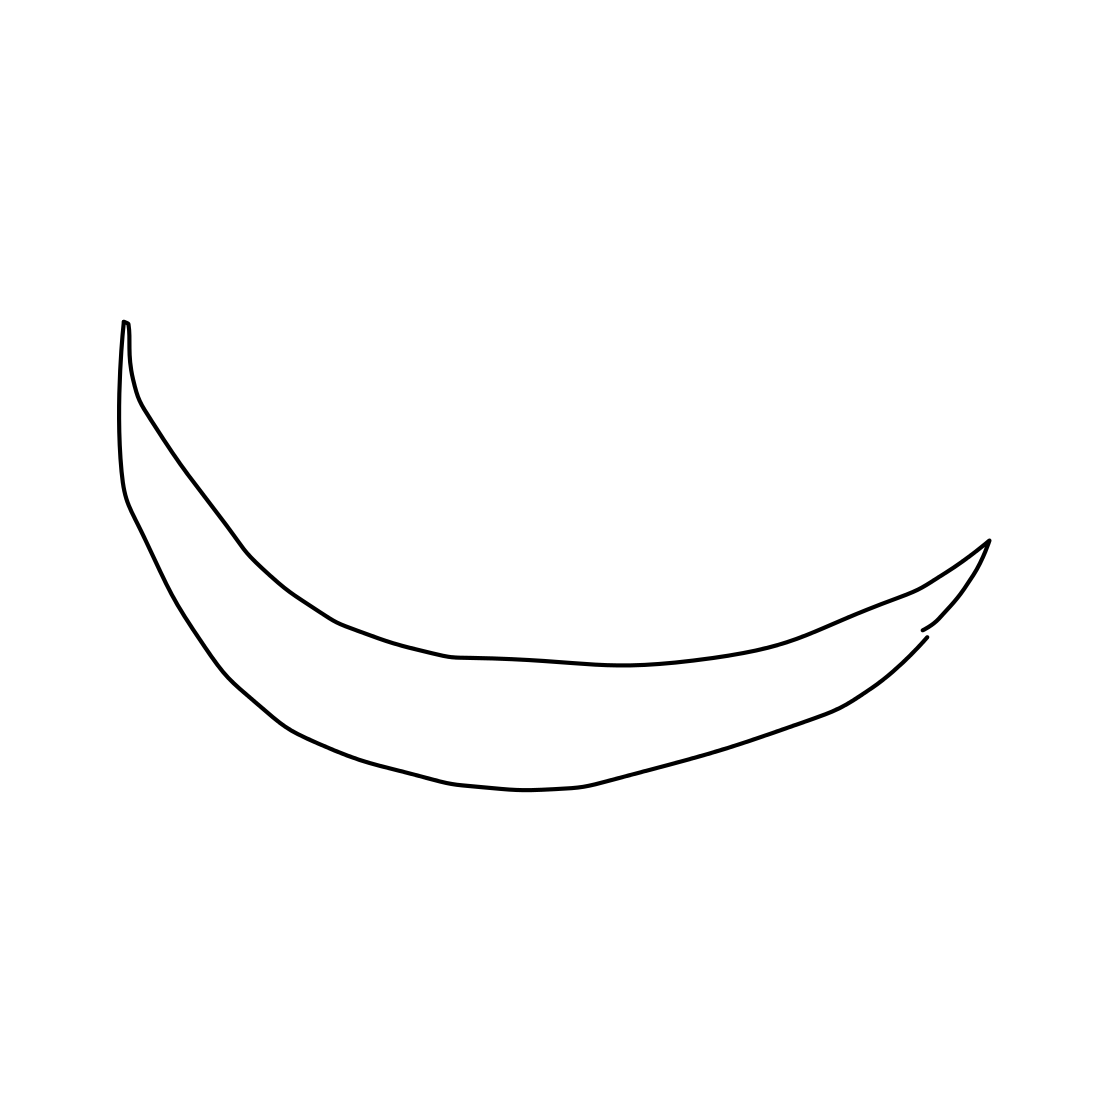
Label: moon